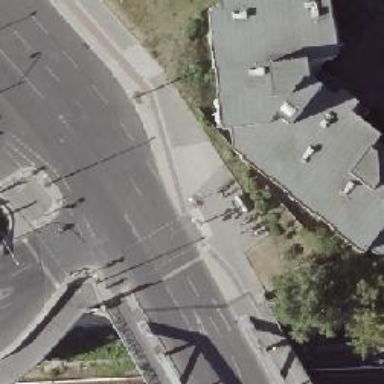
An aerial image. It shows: Crossing with traffic signals.